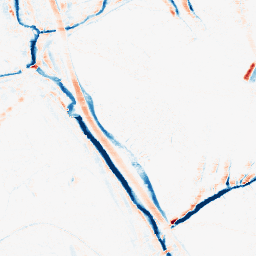
Category: morphological
Decomposition family: morphological_ellipse
Decomposition parameters: operation: average
width: 5
height: 10
Upsampling method: bicubic
Upsampling parameters: scale: 8
Upsampling scale: 8